Question: I have this OSX storyboard-based application that starts with a 'NSSplitViewController' like this:

This 'splitViewController' has two 'viewControllers': master and detail.
Inside the window I have a 'NSToolbar'. I dragged a 'NSProgressIndicator' to that toolbar and Xcode embedded it inside a 'NSToolbarItem'.
Now I need to create an outlet (not an action as explained on other stackoverflow questions) from the 'NSProgressIndicator' to some class. First question is which one?
Xcode will not let I create an outlet. I have tried these options:
1. dragged from the ToolbarItem to masterController class file, detailController class file and to NSSplitViewController class.
2. dragged from the ToolbarItem to the delegate class.
3. dragged from the NSProgressIndicator to masterController class file, detailController class file and to NSSplitViewController class.
4. dragged from the NSProgressIndicator to the delegate class.
5. dragged from both the NSToolbarItem and from the NSProgressIndicator to the Window Controller First Responder.
In all cases dragging does not make a window appear to allow me to create the outlet.
For heavens sake, how do I create an outlet like that? To which class I drag it and how do I do that?
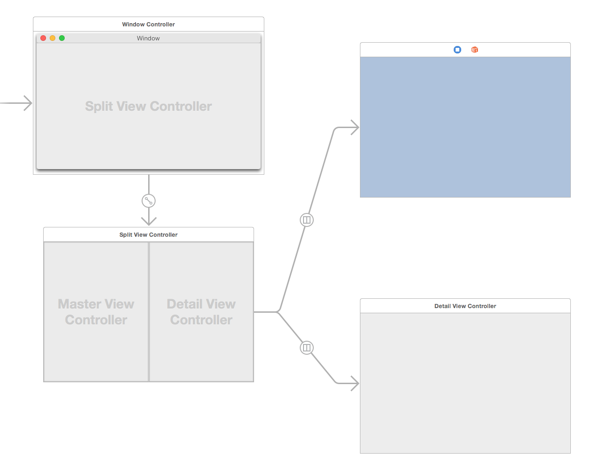
Answer: I'll assume your setup is more like this image:

Your Window scene is backed, by default, by an NSWindowController, to which you cannot add new outlets. You need to create a subclass of that, associate it with your Window and then you should be able to create outlets in that.
File > New File > Cocoa Class
Specify a name like "SpaceDogsWindowController", as a subclass of NSWindowController.
Then use select the window controller icon (blue circle) and select the Identity Inspector in Xcode. (CMD+ALT+3). Specify the name of your new class in the "Class" field.
Then try to hookup an outlet:
1) Show the Assistant Editor
2) Use the Jump Bar to ensure your custom class is visible (It's at the top of the assistant editor pane, it should say Automatic and you can tap that to then select your new class; If it says 'Manual', change it to Automatic).
3) If your are control-dragging and it's still not offering to make a connection, try dragging from the document outline (also shown in the screen shot).
You could then edit that progress indicator from other view controllers, which are descendants of that window's view hierarchy, using code like this:
'''
if let windowController = self.view.window?.windowController() as? CustomWindowController {
windowController.progressIndicator.doubleValue = 0.4
}
'''
or, in Objective-C, something like this:
'''
CustomWindowController *myWindowControllerSubclass = self.view.window.windowController;
windowController.progressIndicator.doubleValue = 0.4;
'''
Hope that helps.